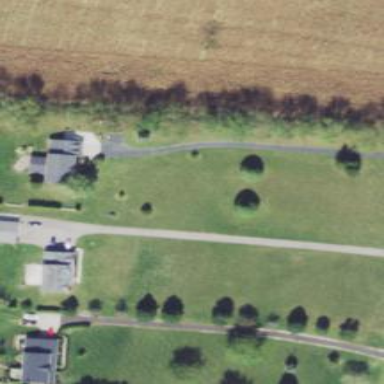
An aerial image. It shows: Driveway leading to service road.